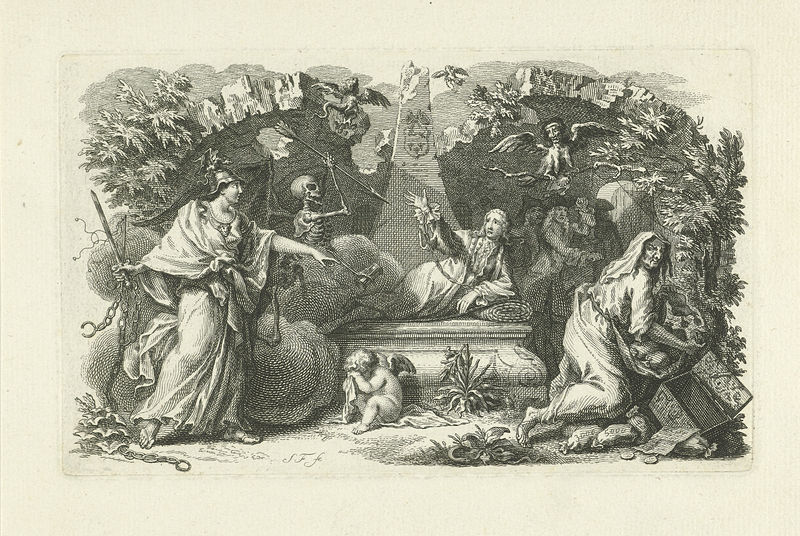
Titel: Allegorische voorstelling met graftombe
Künstler: Simon Fokke
Standort: Amsterdam
Institution: Rijksmuseum
Schlagwörter: mann, frau, männer, alt, alte, stein, tod, tot, pflanze, pflanzen, engel, putte, putto, bogen, kette, grafik, graphik, zeigen, ruine, memento mori, weinen, druck, druckgraphik, druckgrafik, stich, schwert, helm, allegorie, skelett, sarg, sterben, obelisk, grotte, hera, putten, alte frau, minerva, pfeil, grabmal, hexe, monster, gerippe, epitaph, personifikationen, bestie, zielen, neid, demon, sterblichkeit, plattenrand, demonen, engel weint, gtrotte